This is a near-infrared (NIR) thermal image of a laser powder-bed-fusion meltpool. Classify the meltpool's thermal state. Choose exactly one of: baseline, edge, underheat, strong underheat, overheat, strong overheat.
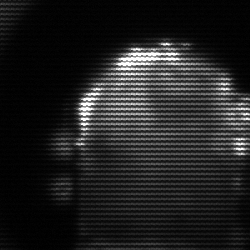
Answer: baseline